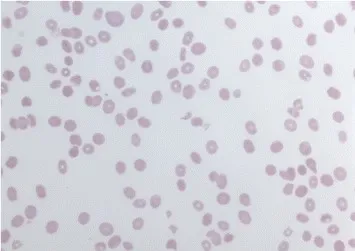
Peripheral smear (60x) showing anisopoikilocytosis with occasional teardrops cells and scattered schistocytes.
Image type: pathology (giemsa)